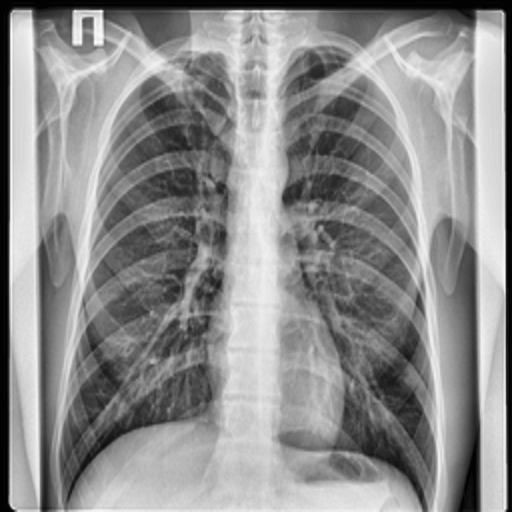
Finding: TUBERCULOSIS